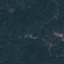
Land use / land cover class: Forest